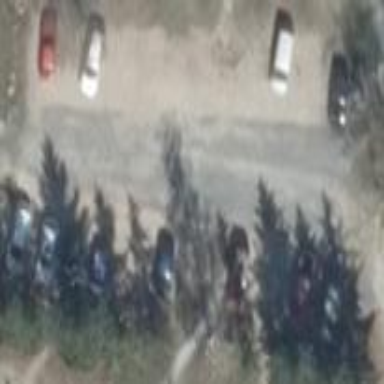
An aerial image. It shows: Parking area with surface.